Interaction volume radius: 5 \u00c5
Interaction volume height: 10 \u00c5
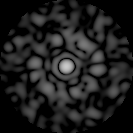
Disorder parameter: 0.8616